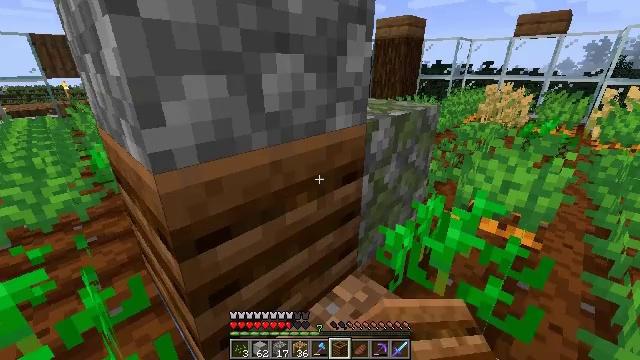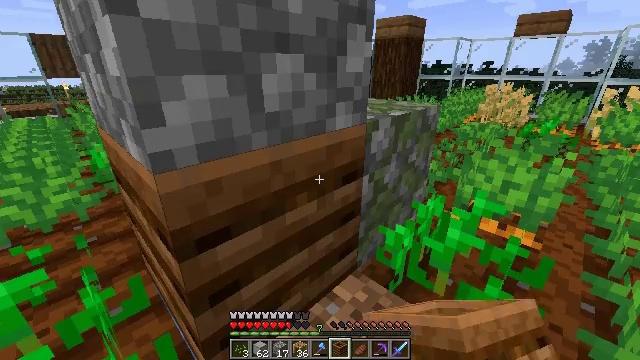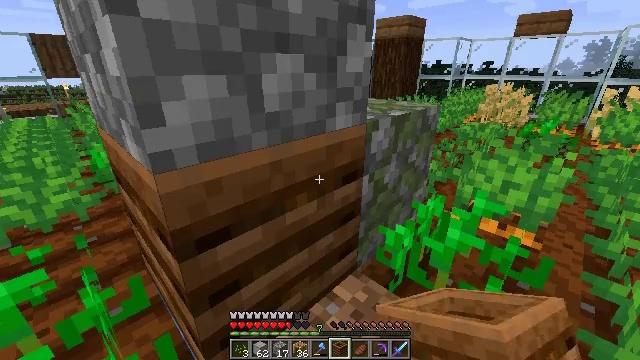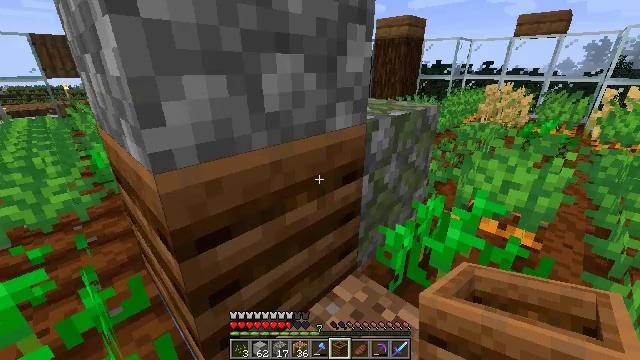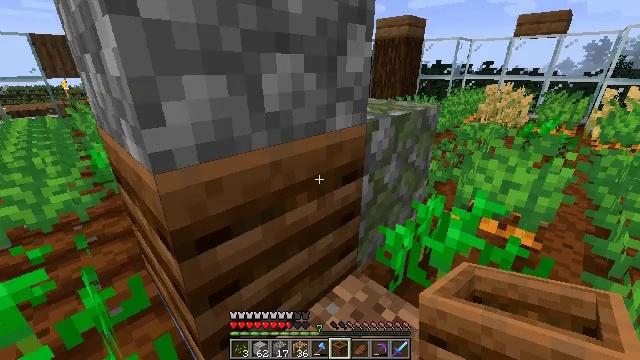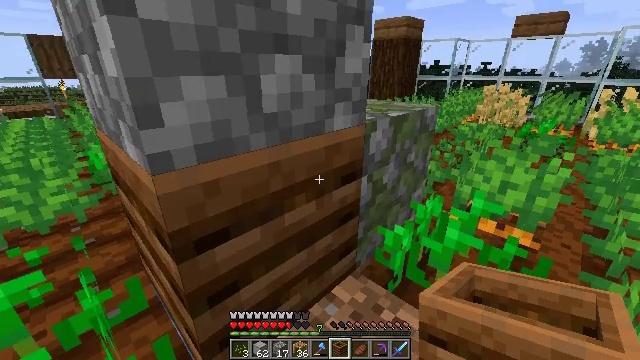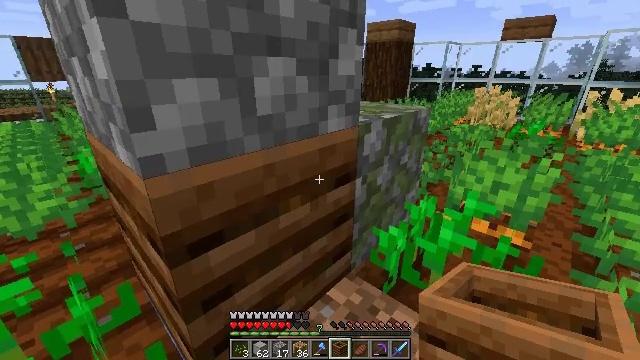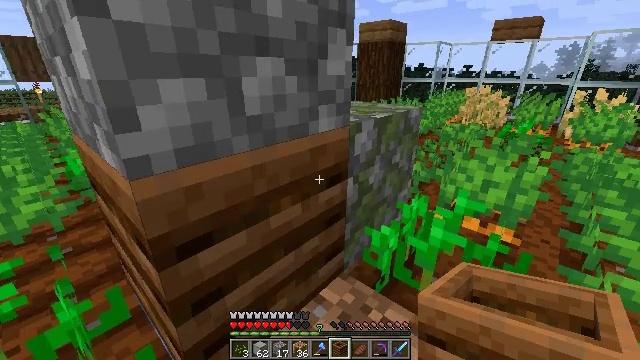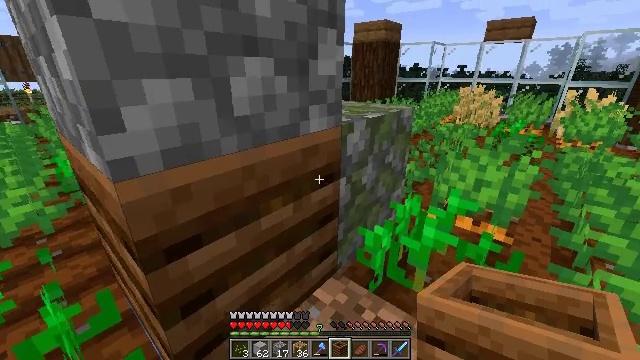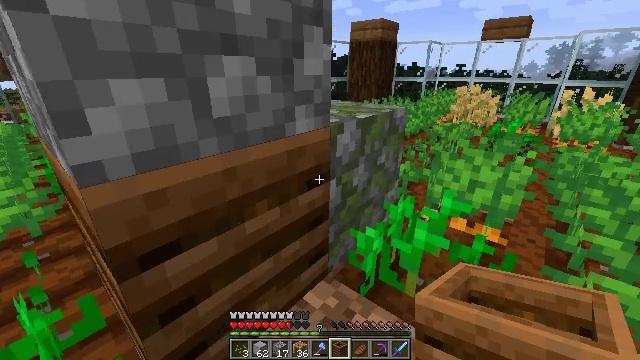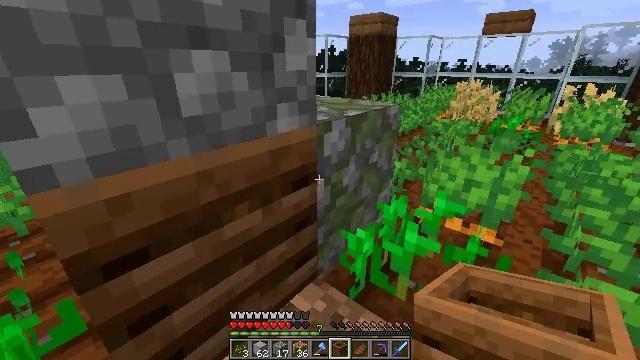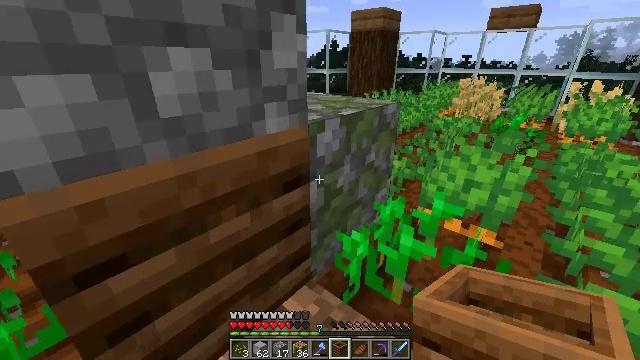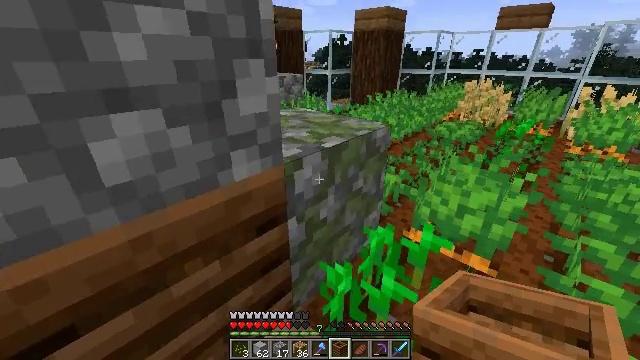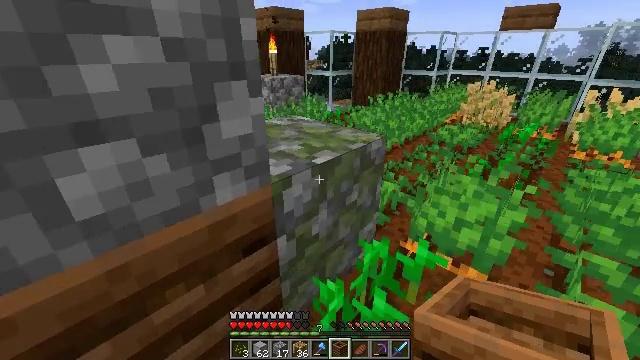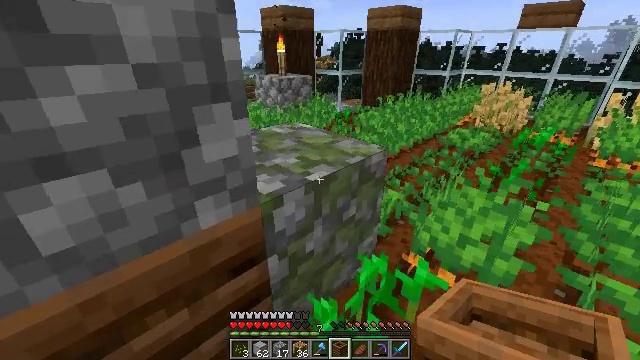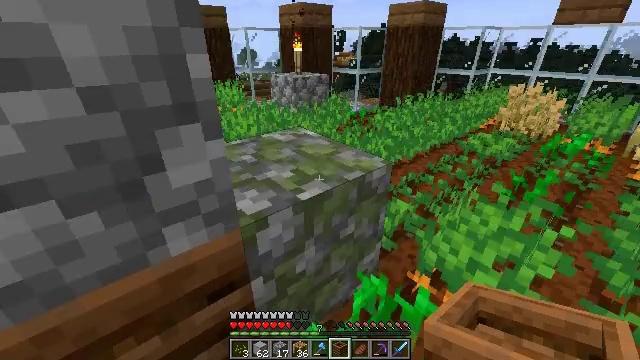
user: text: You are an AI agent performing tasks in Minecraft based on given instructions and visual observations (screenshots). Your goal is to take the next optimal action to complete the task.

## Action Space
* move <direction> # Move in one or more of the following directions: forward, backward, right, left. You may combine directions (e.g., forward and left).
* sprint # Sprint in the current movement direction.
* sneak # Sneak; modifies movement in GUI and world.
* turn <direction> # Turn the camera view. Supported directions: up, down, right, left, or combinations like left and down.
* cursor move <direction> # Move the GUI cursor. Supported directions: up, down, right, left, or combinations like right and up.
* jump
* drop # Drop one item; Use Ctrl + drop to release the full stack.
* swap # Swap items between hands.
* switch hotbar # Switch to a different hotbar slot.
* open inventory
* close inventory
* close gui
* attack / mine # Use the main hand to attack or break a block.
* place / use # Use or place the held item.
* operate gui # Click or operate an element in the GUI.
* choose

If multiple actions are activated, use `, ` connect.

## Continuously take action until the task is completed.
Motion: motion action
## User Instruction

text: Collect mossy cobblestone from a structure.
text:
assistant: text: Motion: sneak
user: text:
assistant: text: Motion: sneak
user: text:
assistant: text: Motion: sneak
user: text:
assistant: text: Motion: sneak
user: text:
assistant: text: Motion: sneak
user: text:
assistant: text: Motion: sneak, turn right
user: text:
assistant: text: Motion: move right, sneak, turn right
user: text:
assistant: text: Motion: move forward and move right, sneak
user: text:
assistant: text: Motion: move forward and move right, sneak
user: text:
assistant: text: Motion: move forward and move right, sneak
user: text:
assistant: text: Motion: move forward and move right
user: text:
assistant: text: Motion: move forward and move right, turn left and down
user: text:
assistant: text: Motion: move forward and move right
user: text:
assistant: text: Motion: move forward and move right, turn left
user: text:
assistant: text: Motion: move forward and move right, turn left
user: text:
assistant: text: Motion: move forward and move right, turn left and down
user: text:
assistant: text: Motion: move forward and move right, turn left and down
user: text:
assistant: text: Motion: move forward and move right, turn left and down
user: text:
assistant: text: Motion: move forward and move right, turn left and down
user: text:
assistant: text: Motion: move right, turn left and down
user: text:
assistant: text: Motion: turn left and down
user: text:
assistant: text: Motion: turn left and down
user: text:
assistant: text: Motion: turn left
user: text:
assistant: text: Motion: no_op
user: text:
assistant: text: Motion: turn left
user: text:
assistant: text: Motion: turn left
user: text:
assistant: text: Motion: turn left
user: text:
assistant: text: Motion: turn left
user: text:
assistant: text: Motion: turn left
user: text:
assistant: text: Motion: no_op